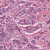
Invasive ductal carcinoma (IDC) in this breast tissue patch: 1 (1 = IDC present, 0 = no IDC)